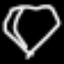
Label: diamond